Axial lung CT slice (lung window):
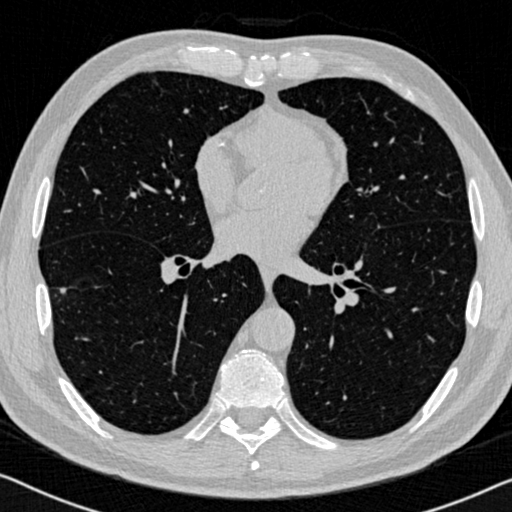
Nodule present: yes
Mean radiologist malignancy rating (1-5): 4.25